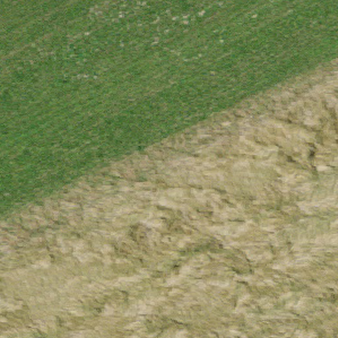
Label: other